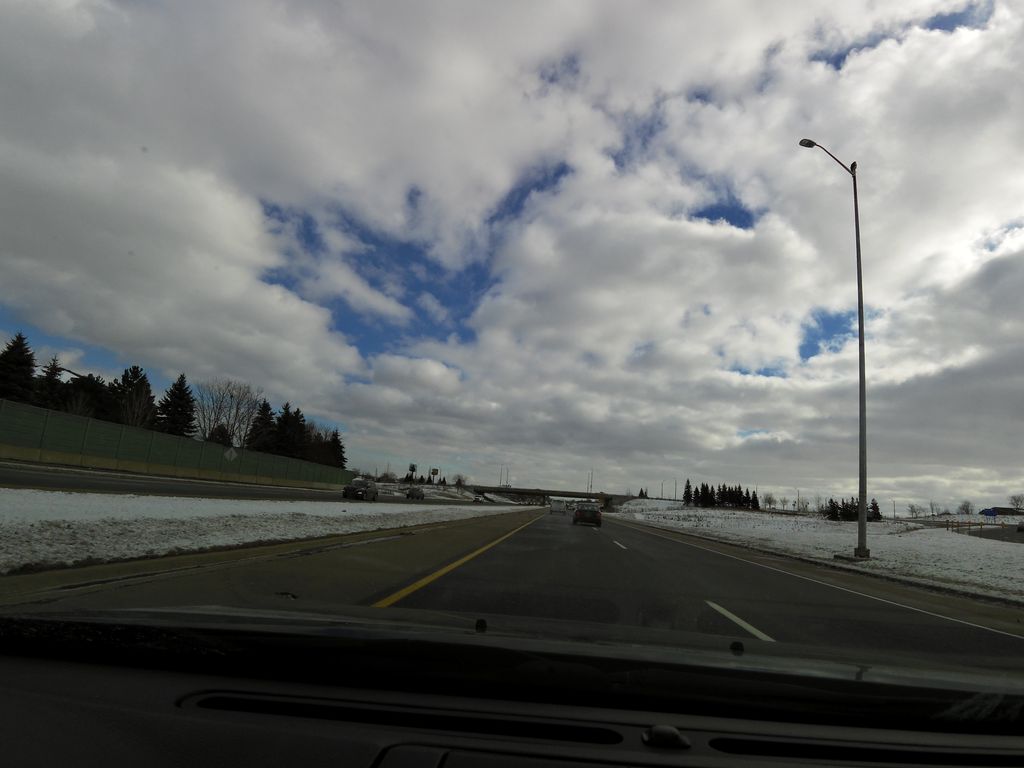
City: hamilton